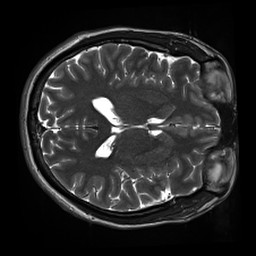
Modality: inplaneT2
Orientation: axial
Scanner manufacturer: siemens
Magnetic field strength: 3 T
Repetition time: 11 s
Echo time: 0.059 s